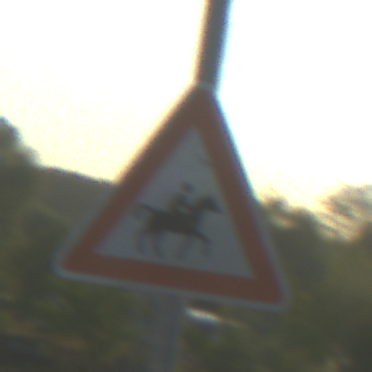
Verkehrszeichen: ReiterLinks
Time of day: SunriseSunset
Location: Outdoor (RoadRail)
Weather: Clear
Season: NotSpecified
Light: Natural